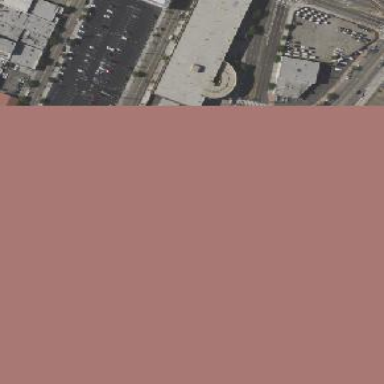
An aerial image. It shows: Retail area.